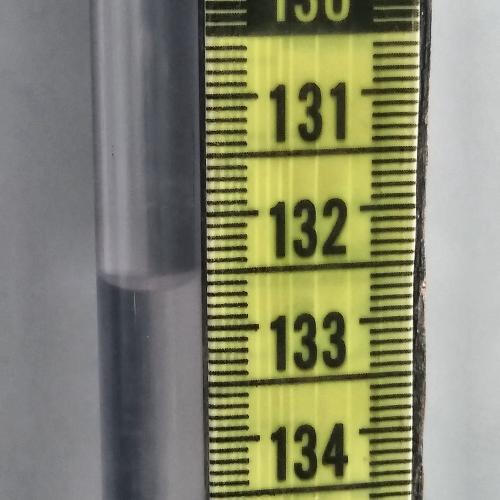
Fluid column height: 132.6 cm